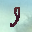
Label: 9